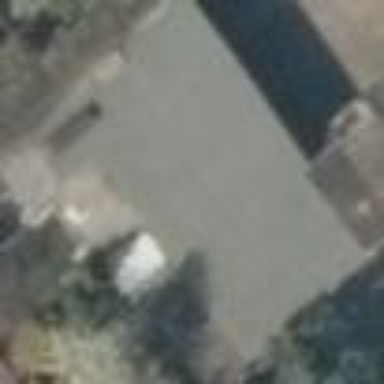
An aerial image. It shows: Shed building.